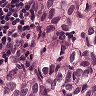
Metastatic tissue present: yes